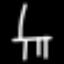
Label: chair